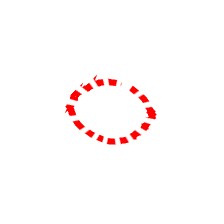
Shape: circle